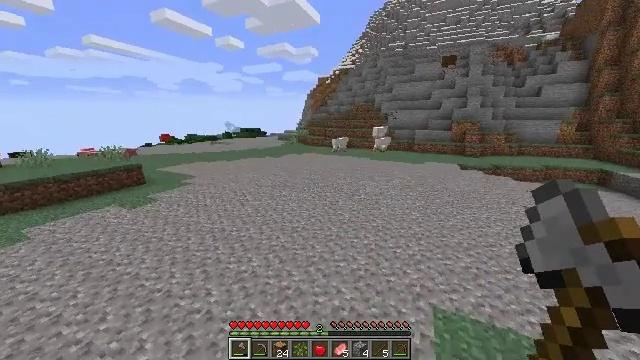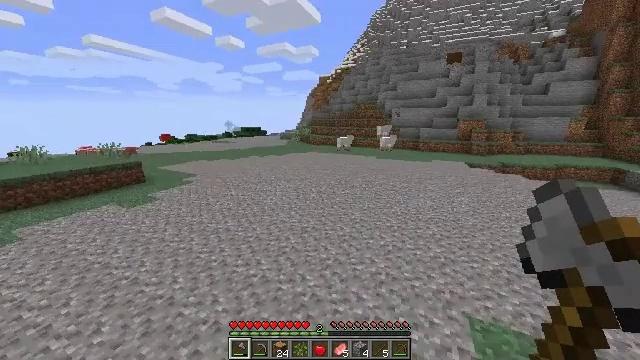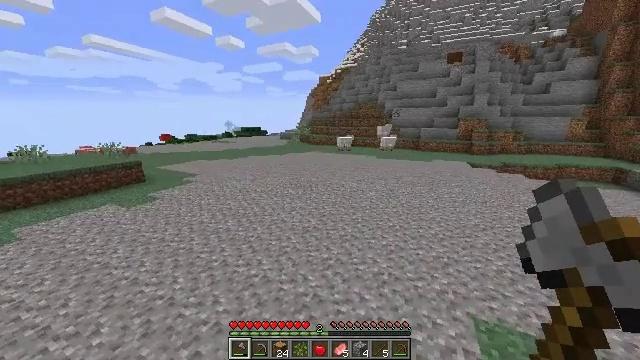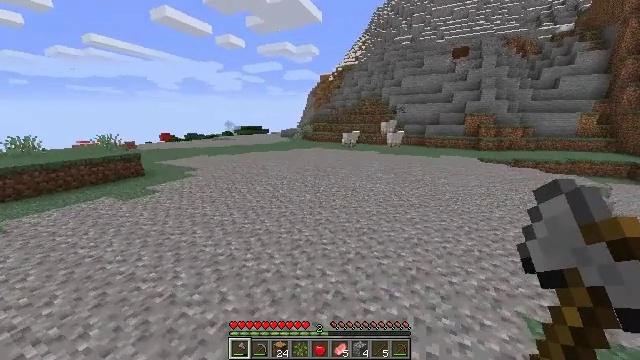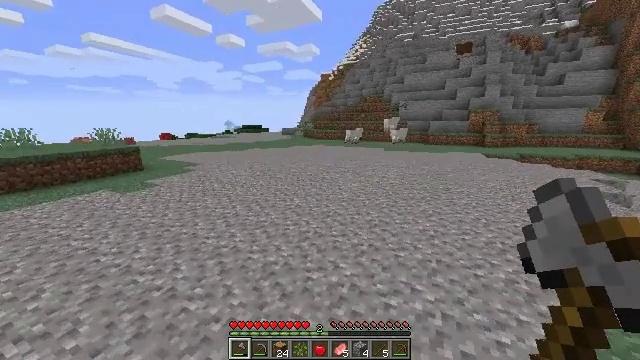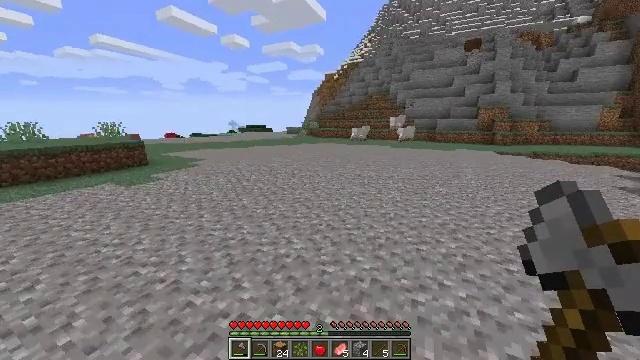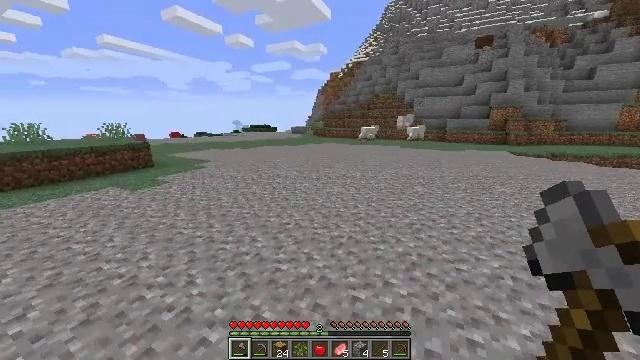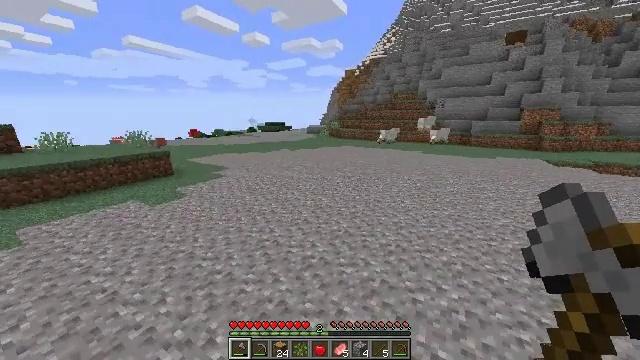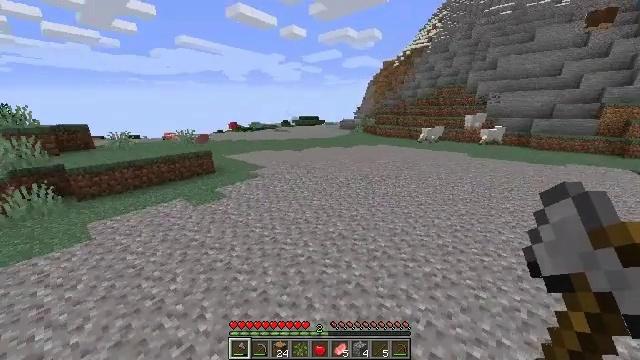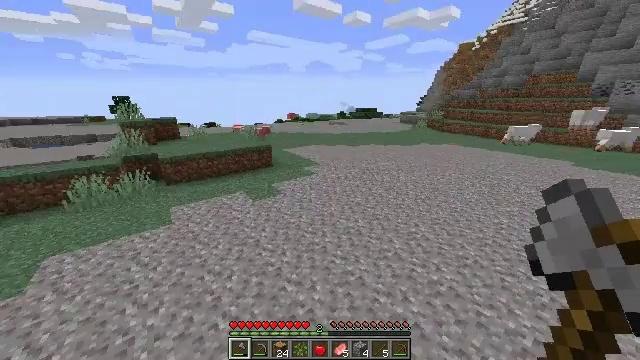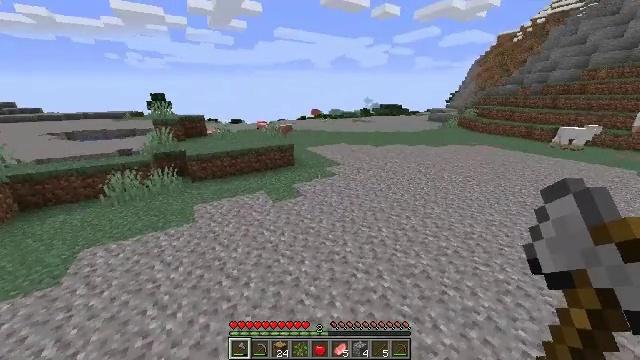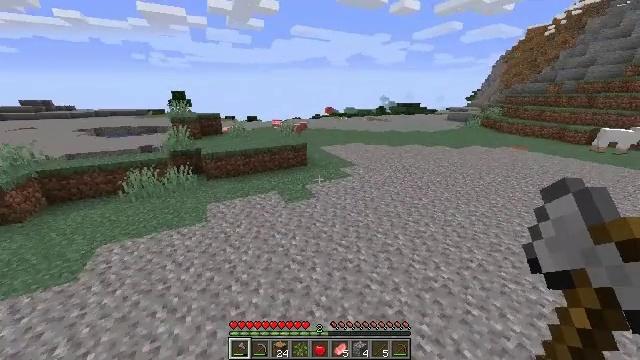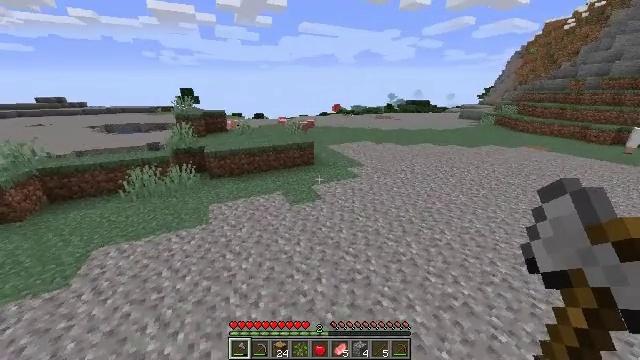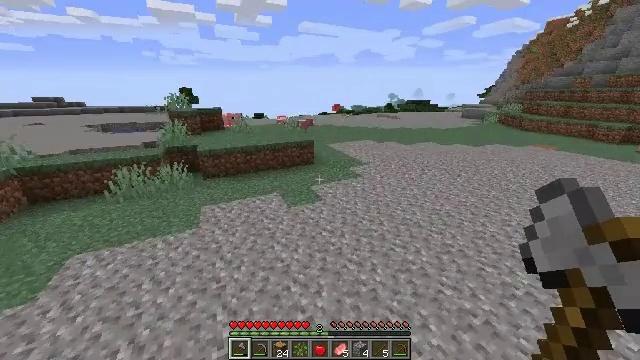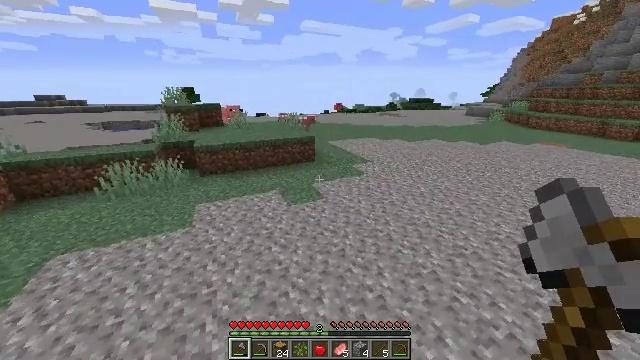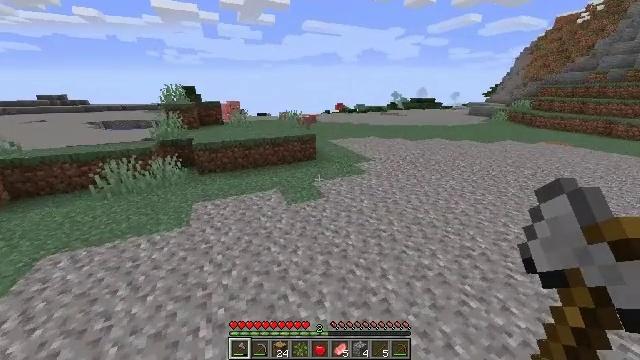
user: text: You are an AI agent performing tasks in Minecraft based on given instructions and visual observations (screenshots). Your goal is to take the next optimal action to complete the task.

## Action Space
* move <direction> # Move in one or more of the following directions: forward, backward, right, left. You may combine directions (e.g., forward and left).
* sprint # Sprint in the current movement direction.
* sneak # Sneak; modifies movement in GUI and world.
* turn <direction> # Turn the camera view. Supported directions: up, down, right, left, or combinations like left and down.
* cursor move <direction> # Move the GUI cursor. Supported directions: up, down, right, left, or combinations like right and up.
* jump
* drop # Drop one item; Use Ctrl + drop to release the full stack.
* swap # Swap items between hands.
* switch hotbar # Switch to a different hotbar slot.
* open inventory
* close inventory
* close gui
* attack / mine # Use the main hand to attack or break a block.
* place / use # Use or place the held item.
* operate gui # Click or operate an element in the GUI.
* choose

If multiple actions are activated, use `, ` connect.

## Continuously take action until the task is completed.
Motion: motion action
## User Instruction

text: Hunt a pig.
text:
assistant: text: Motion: move forward and move left, jump
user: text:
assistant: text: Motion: move forward and move left, jump
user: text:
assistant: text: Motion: move forward and move left, jump
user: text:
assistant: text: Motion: move forward and move left, jump
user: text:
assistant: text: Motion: move forward and move left, jump
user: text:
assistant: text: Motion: move forward and move left, jump
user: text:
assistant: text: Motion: move forward and move left, turn left, jump
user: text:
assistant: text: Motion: move forward and move left, turn left and down, jump
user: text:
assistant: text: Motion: move forward and move left, turn left and down, jump
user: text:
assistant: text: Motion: move forward and move left, turn left, jump
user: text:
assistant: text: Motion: move forward, turn left, jump
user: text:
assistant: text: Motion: move forward, turn left, jump
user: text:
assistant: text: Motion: move forward, jump
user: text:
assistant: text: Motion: move forward, jump
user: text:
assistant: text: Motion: move forward, jump
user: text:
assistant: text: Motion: move forward, jump
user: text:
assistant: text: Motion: move forward, turn left, jump
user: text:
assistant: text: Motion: move forward, turn left, jump
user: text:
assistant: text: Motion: move forward, turn left, jump
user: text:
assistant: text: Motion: move forward, turn left, jump
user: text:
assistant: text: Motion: move forward, jump
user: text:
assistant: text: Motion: move forward, jump
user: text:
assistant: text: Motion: move forward
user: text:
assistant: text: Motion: move forward, turn left
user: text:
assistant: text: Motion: move forward, turn left
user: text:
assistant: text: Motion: move forward, turn left
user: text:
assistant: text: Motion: move forward, turn left
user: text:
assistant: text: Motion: move forward, turn left
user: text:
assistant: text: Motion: move forward
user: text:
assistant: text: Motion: move forward, turn left